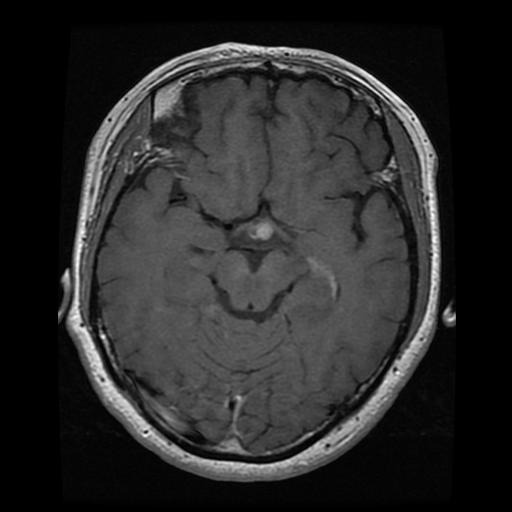
Label: pituitary